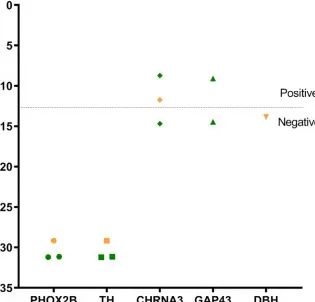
RT-qPCR neuroblastoma mRNA marker-panel results at diagnosis (Y-axis, normalized mRNA expression noted as Ctmarker - CtGUSB; green BM infiltration, orange PB infiltration). Dashed line indicates separation of positivity.
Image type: chart (chart)